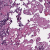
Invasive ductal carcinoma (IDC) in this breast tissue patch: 0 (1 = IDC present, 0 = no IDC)